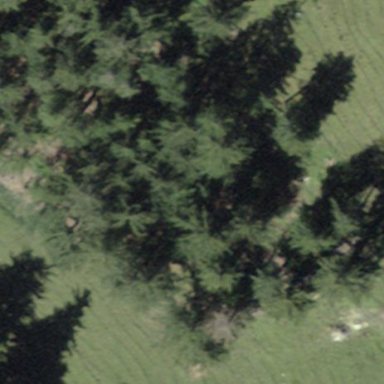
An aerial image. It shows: Forest area.